Field crop: maize
Growth stage: 1
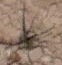
Species: salsola